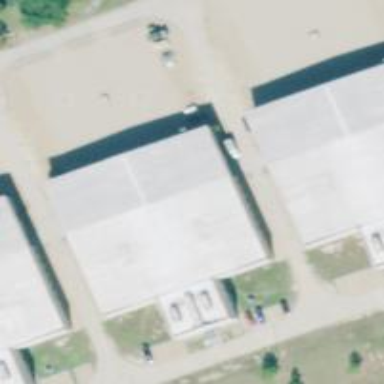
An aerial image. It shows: Military barracks building within military zone.